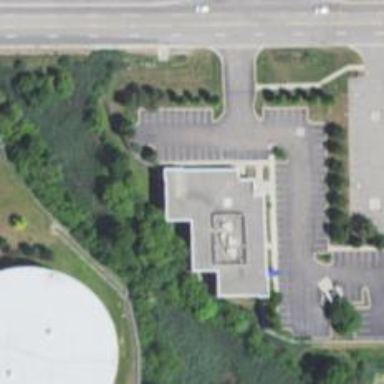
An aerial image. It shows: Healthcare clinic.